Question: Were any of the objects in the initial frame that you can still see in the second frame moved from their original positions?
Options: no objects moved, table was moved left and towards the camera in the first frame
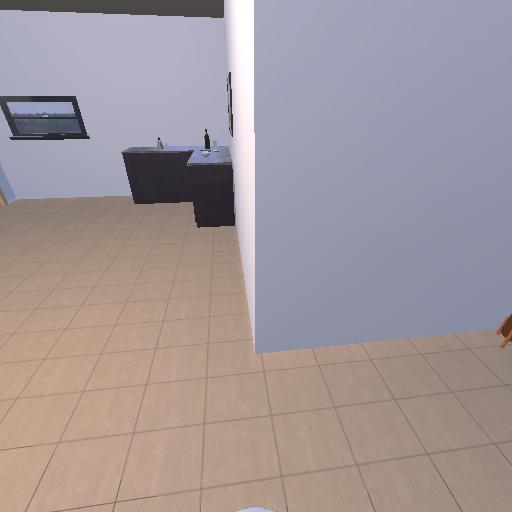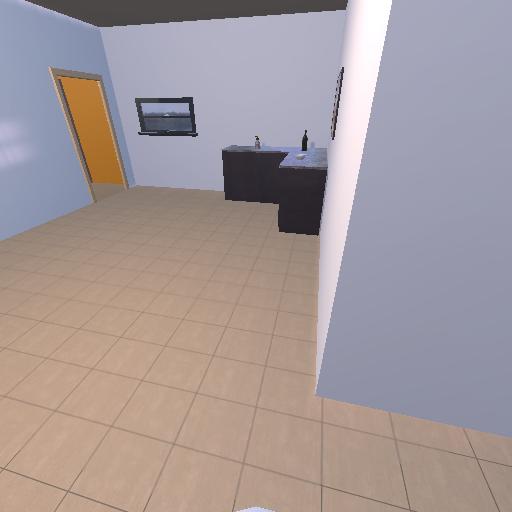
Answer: no objects moved